Field crop: maize
Growth stage: 2
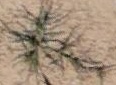
Species: salsola